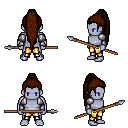
a pixel art fantasy rpg character, male body template, dark elf, purple skin, steel arm armor, gold greaves, brown extra-long topknot hairstyle, spear, four views (front, back, left, right), 2x2 character sprite sheet, small pixel art, hard edges, no anti-aliasing